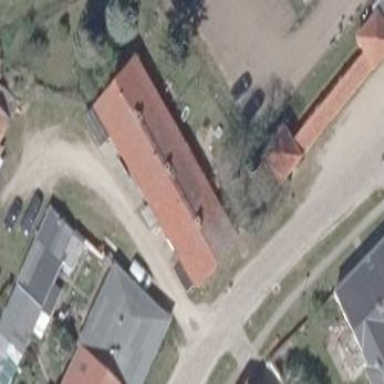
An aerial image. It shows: Apartment building with gabled roof made of roof tiles.